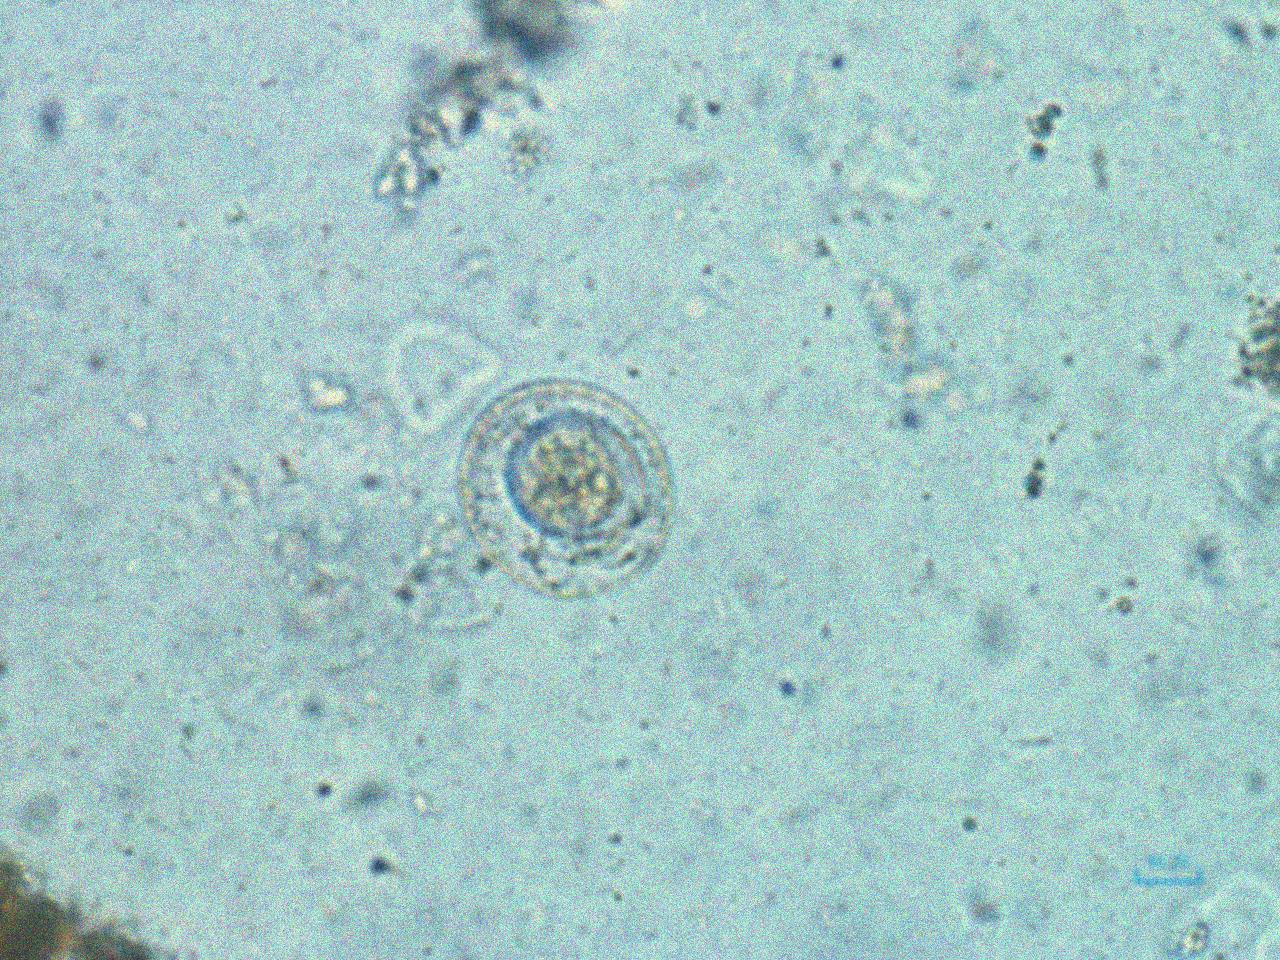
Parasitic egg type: Hymenolepis nana